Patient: sex F, age 58
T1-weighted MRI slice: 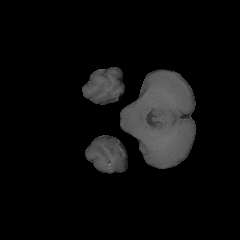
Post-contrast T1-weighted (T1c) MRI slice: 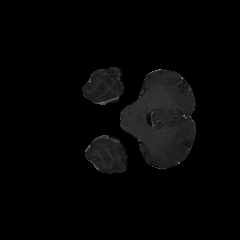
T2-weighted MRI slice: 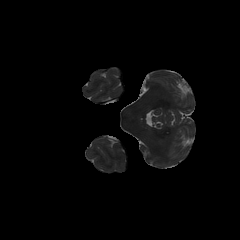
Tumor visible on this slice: no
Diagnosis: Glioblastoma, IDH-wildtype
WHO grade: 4